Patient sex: F
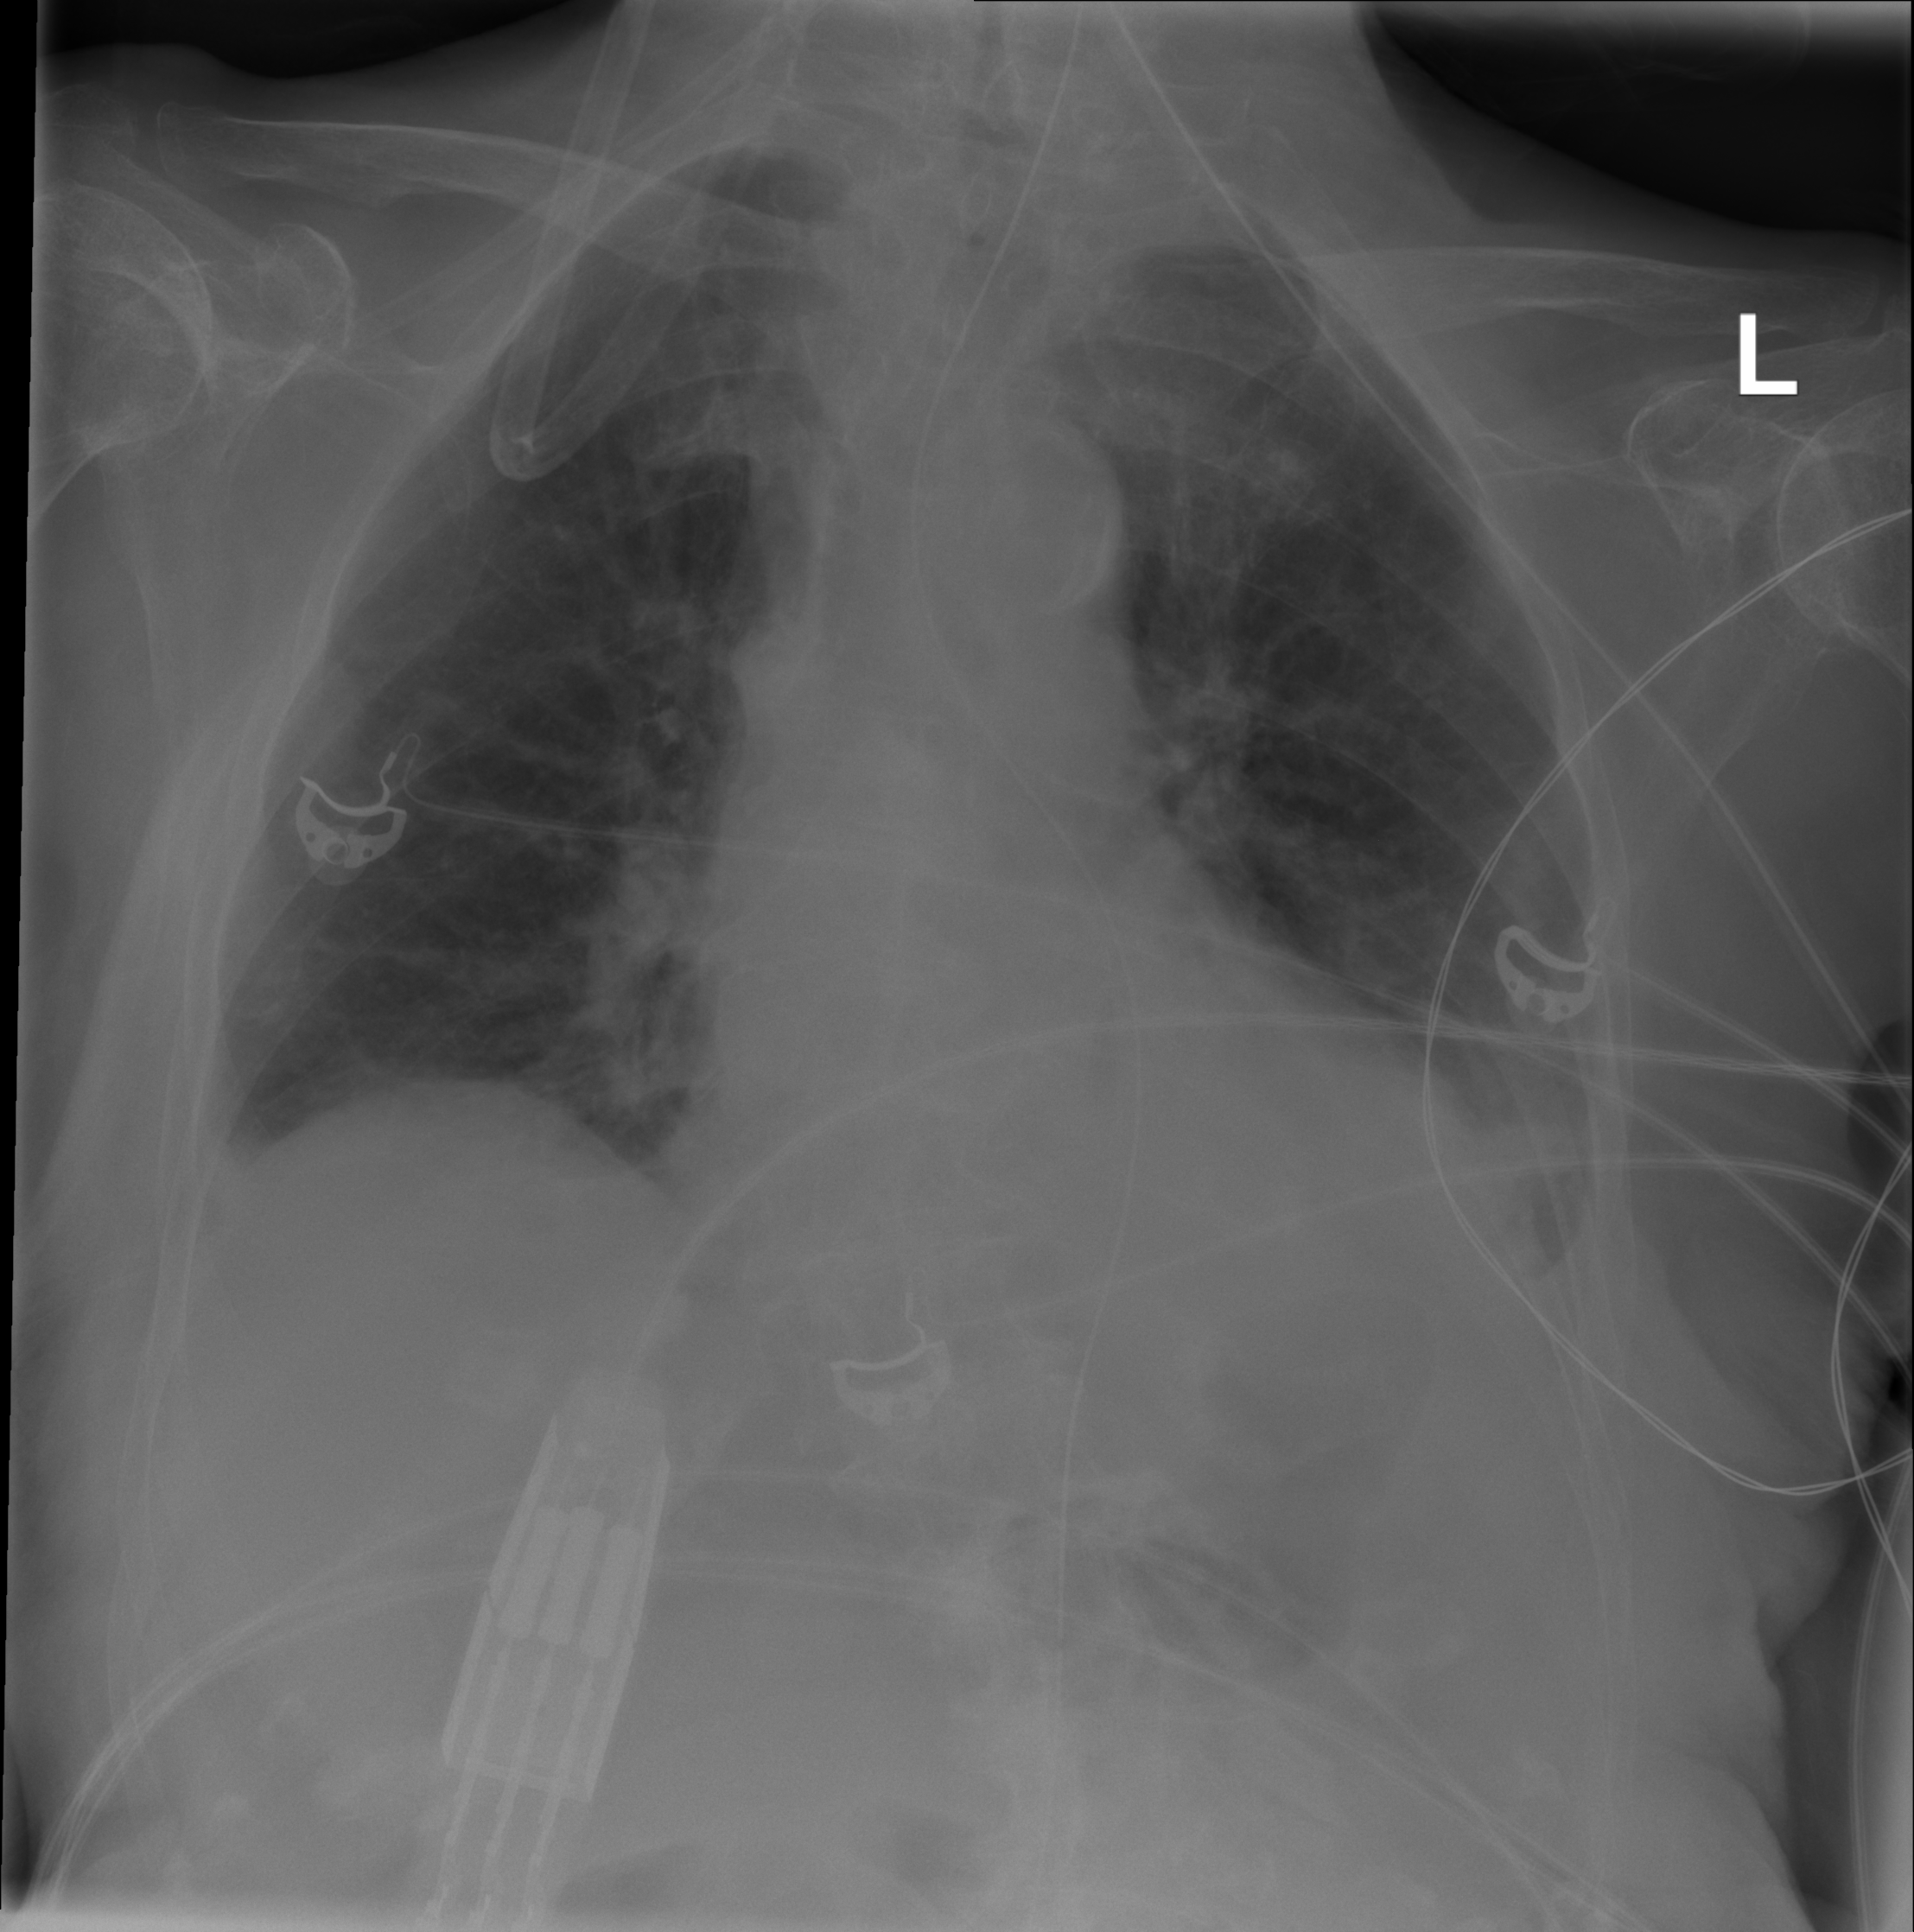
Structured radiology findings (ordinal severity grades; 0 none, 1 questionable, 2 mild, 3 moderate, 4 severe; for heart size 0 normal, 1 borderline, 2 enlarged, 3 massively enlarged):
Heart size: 1
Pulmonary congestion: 0
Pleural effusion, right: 0
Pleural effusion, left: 2
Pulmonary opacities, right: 0
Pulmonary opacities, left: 0
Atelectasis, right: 2
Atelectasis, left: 2